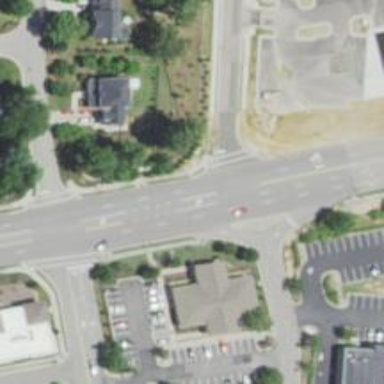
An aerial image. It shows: Primary road with asphalt surface. There is separate sidewalk.